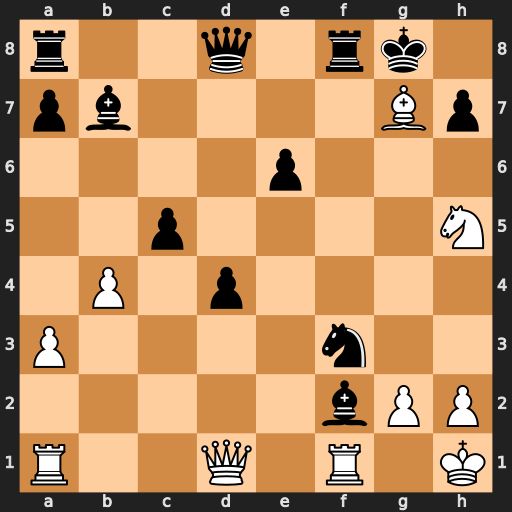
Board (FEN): r2q1rk1/pb4Bp/4p3/2p4N/1P1p4/P4n2/5bPP/R2Q1R1K
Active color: w
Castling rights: -
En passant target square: -
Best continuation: Bxf8 Qh4 Bd6 Nxh2 Bxh2